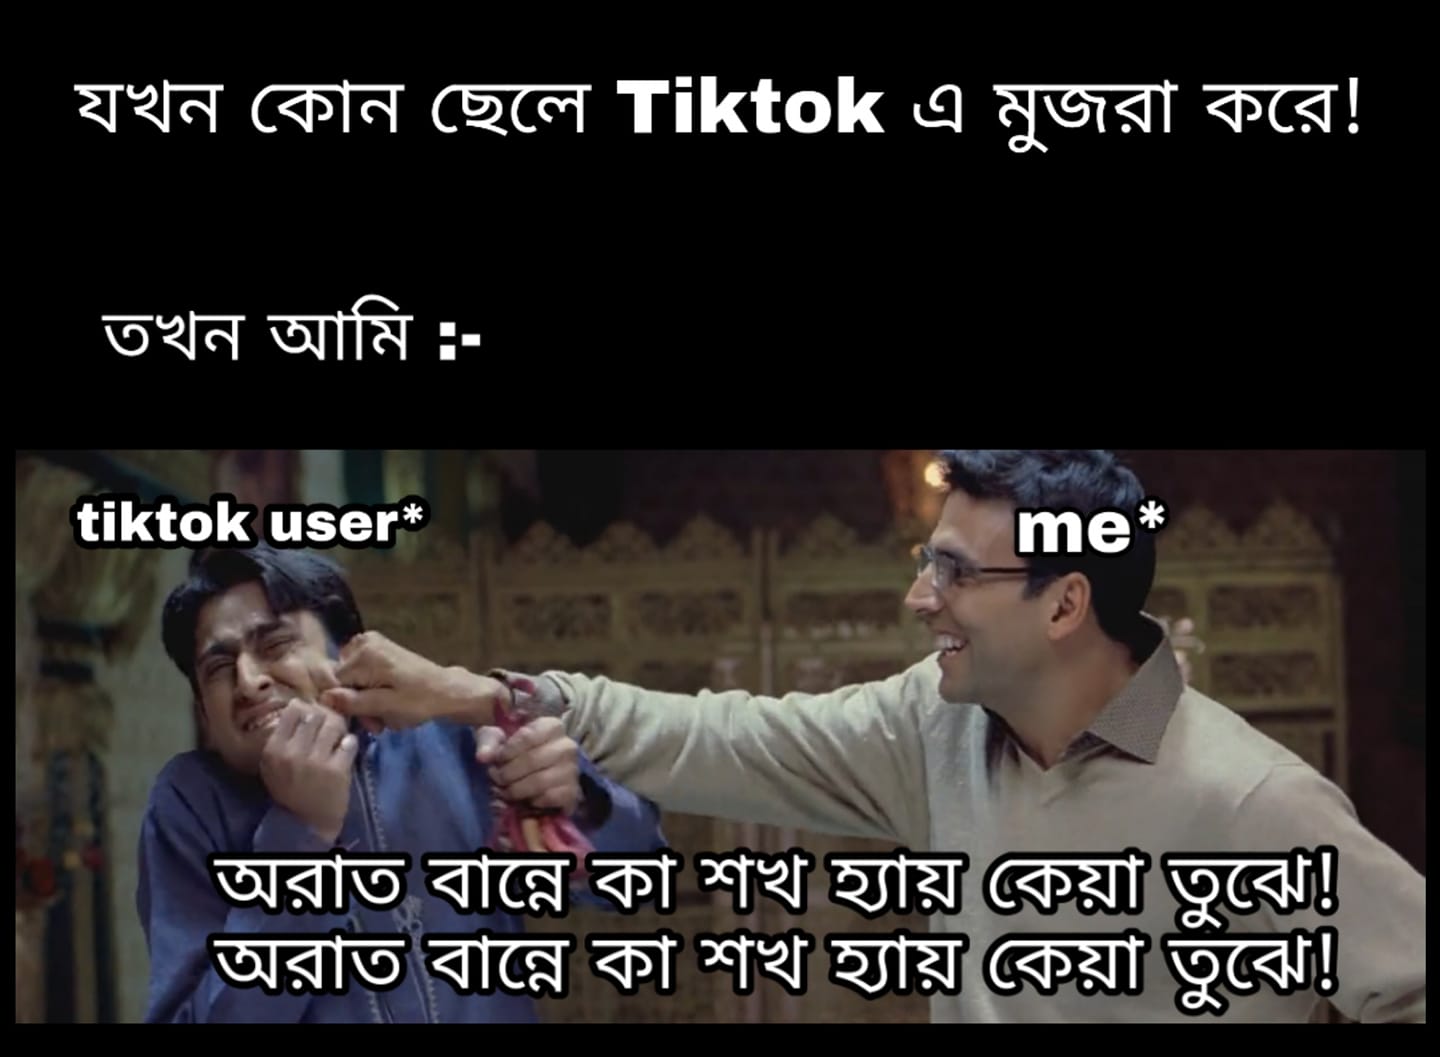
Caption: যখন কোন ছেলে Tiktok এ মুজরা করে !   তখন আমিঃ-  tiktok user*   me*   অরাত বান্নে কা শখ হ্যায় কেয়া তুঝে !  অরাত বান্নে কা শখ হ্যায় কেয়া তুঝে !
Label: non-hate